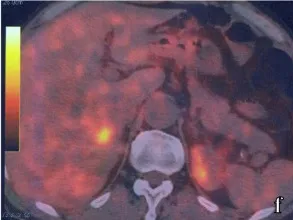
Primary hepatic carcinoid tumor in 70-year-old male. 18 F-FDG PET/CT (f) shows no abnormal uptake of FDG in most of the hepatic mass, and increased uptake of FDG in the fraction of the hepatic mass.
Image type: radiology (pet)